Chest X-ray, PA view. Patient: 49 years old, sex M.
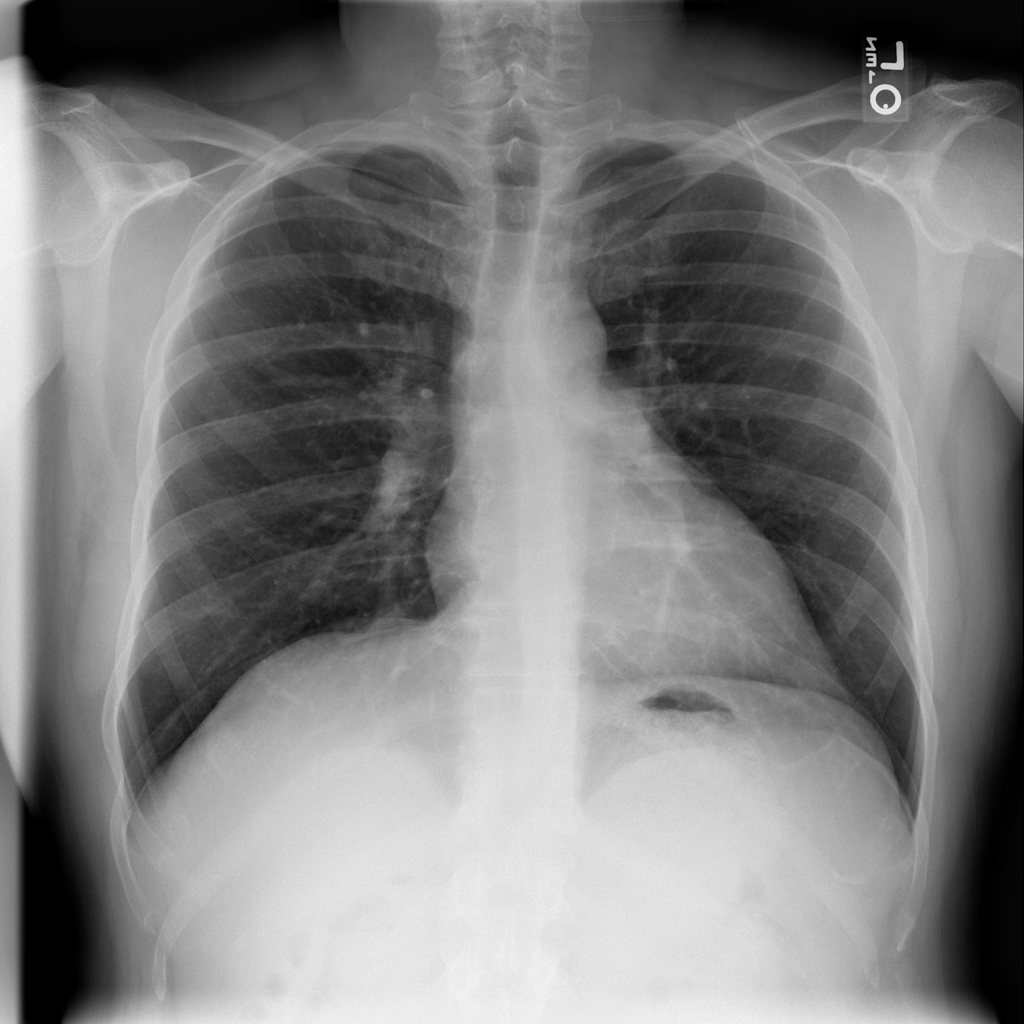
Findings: No Finding